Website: apple
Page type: billing-address
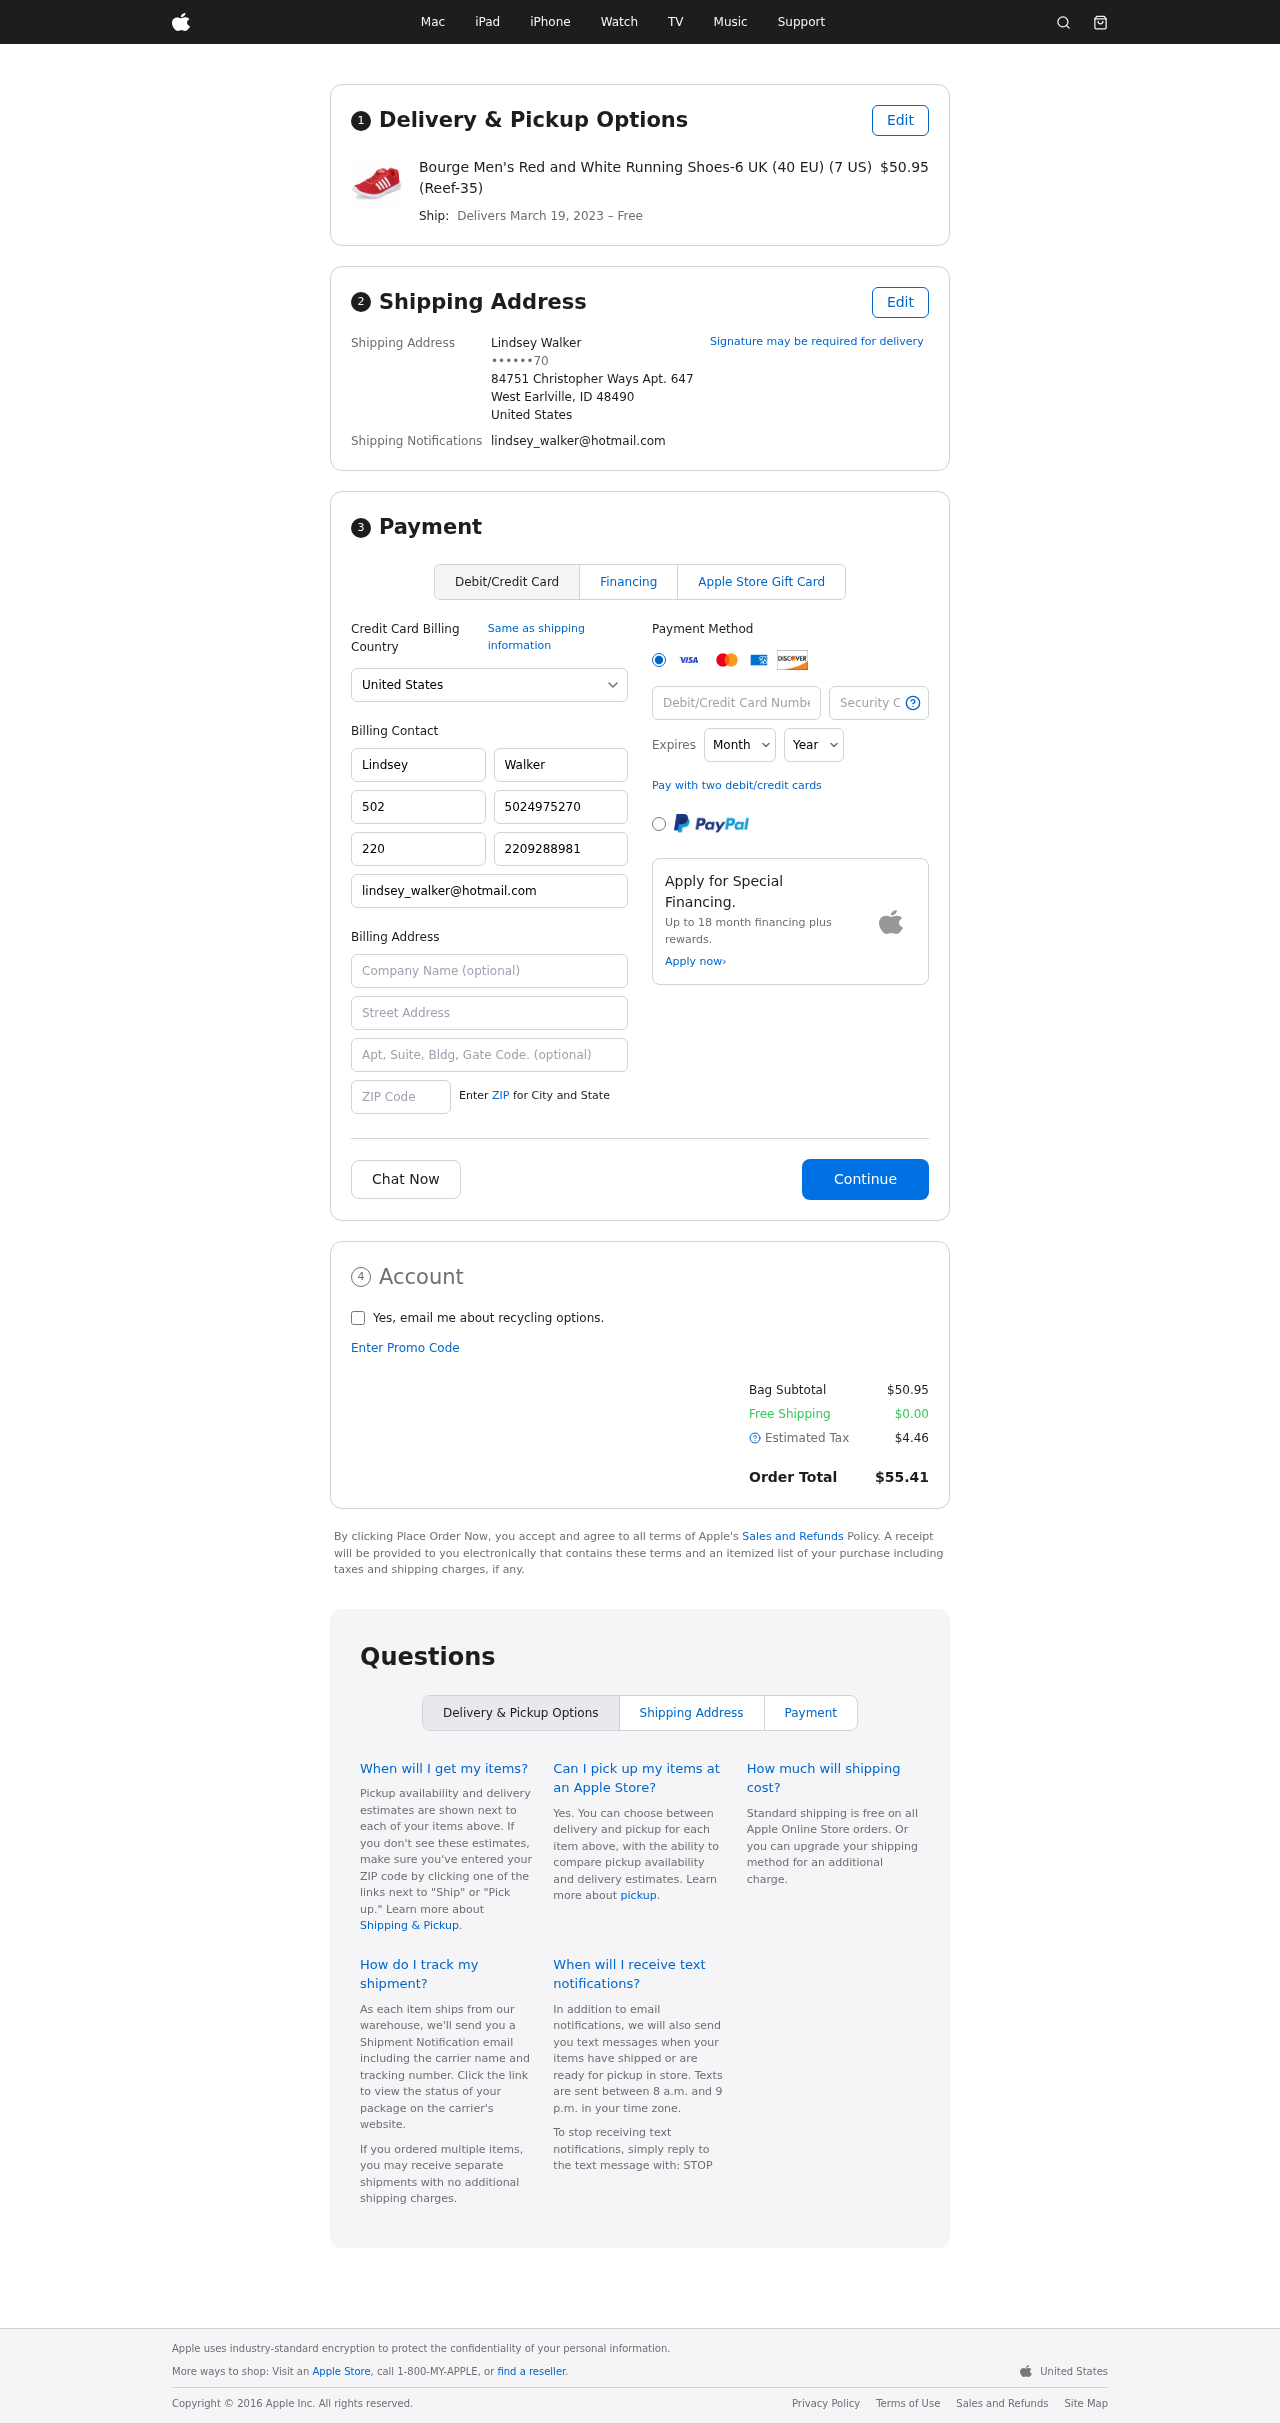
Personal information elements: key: PII_CARD_CVV
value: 183
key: PII_CARD_EXPIRY_MONTH
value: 10
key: PII_CARD_EXPIRY_YEAR
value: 29
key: PII_CARD_NUMBER
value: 4659 7588 6994 6185
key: PII_CITY_STATE_ZIP
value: West Earlville, ID 48490
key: PII_COUNTRY
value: United States
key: PII_EMAIL
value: lindsey_walker@hotmail.com
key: PII_FULLNAME
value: Lindsey Walker
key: PII_STREET
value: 84751 Christopher Ways Apt. 647
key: PII_PHONE_MASKED
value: ••••••70
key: PII_BILLING_FIRSTNAME
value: Lindsey
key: PII_BILLING_LASTNAME
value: Walker
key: PII_BILLING_PHONE_AREA
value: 502
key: PII_BILLING_PHONE
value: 5024975270
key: PII_BILLING_PHONE_ALT_AREA
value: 220
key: PII_BILLING_PHONE_ALT
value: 2209288981
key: PII_BILLING_EMAIL
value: lindsey_walker@hotmail.com
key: PII_BILLING_STREET
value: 84751 Christopher Ways Apt. 647
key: PII_BILLING_STREET2
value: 7325 Chad Green
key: PII_BILLING_POSTCODE
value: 48490
Product elements: key: PRODUCT1_NAME
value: Bourge Men's Red and White Running Shoes-6 UK (40 EU) (7 US) (Reef-35)
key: PRODUCT1_PRICE
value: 50.95
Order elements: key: ORDER_DELIVERY_DATE
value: March 19, 2023
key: ORDER_SUBTOTAL
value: $50.95
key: ORDER_SHIPPING_COST
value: $0.00
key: ORDER_TAX
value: $4.46
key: ORDER_TOTAL
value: $55.41